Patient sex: M
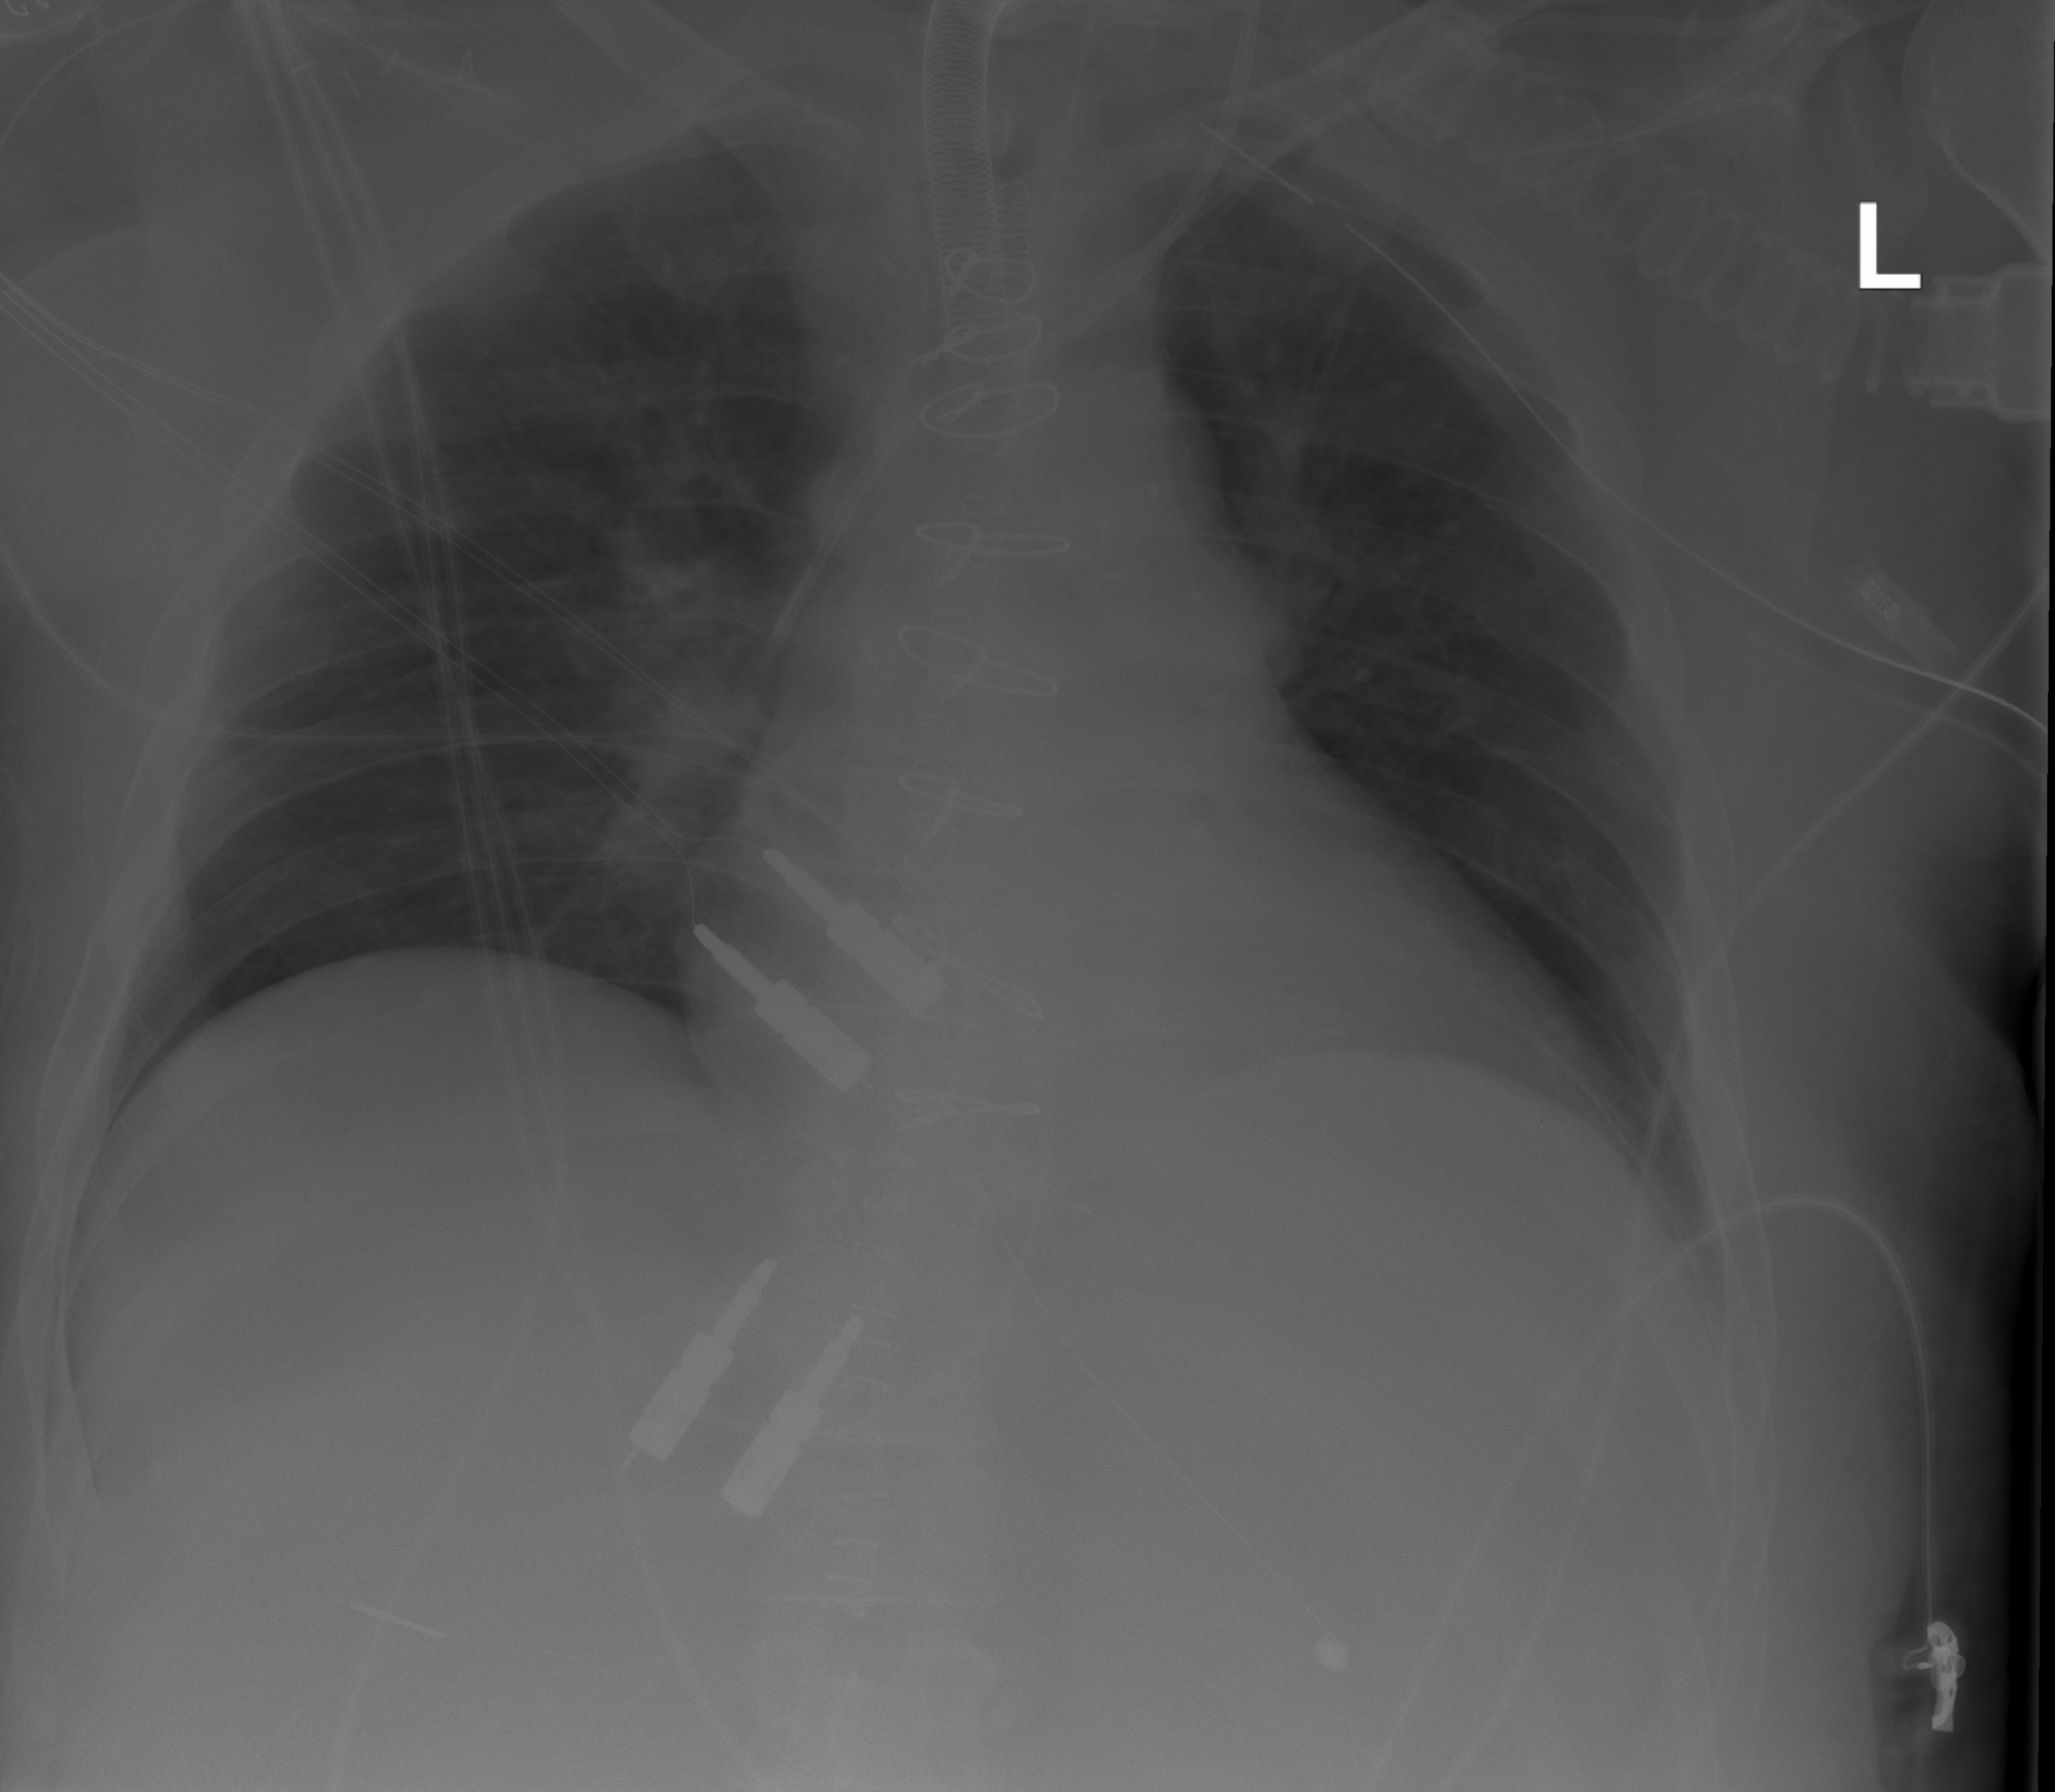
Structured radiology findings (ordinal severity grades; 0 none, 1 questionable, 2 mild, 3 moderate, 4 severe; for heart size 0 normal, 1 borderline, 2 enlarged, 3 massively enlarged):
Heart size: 0
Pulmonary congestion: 1
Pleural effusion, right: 0
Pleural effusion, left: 0
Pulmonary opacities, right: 0
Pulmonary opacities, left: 0
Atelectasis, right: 0
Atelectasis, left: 2